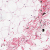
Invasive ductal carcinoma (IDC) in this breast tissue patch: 0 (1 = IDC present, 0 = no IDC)